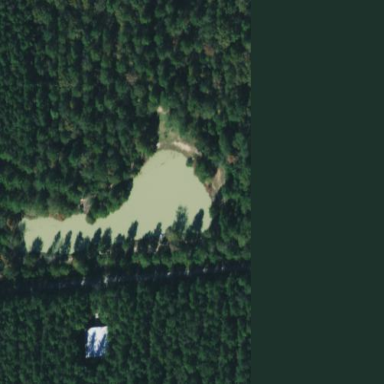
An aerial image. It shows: Peaceful pond surrounded by nature.